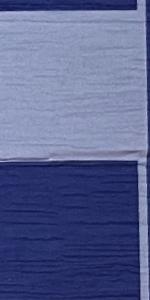
Label: Empty